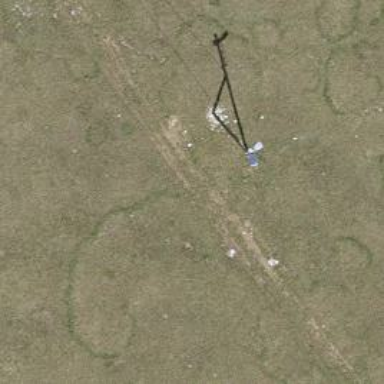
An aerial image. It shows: Utility pole in the area.